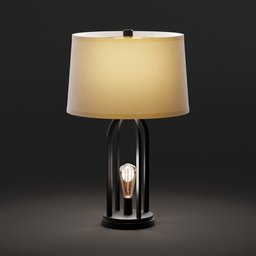
Label: lighting